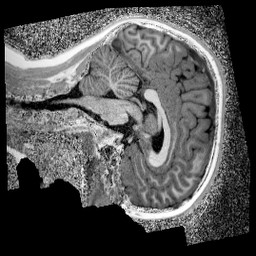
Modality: UNIT1_denoised
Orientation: sagittal
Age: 9
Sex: male
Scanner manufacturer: siemens
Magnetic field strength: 3 T
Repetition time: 4 s
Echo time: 0.00299 s